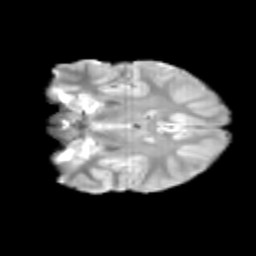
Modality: T2w
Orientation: coronal
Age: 9
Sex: female
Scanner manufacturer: siemens
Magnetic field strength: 3 T
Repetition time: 3.8 s
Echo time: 0.07 s